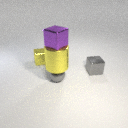
small purple metal cube above small gray metal sphere